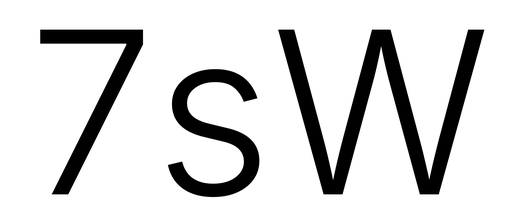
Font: Inter_Light